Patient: sex F, age 59
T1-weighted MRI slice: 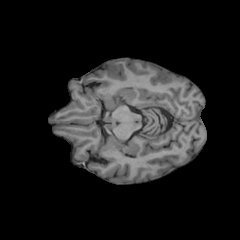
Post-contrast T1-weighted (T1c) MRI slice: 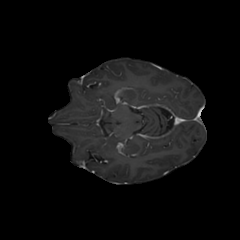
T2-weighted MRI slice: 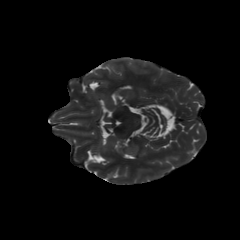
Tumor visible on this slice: no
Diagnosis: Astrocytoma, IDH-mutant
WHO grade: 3